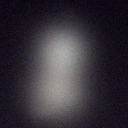
Screen state: off